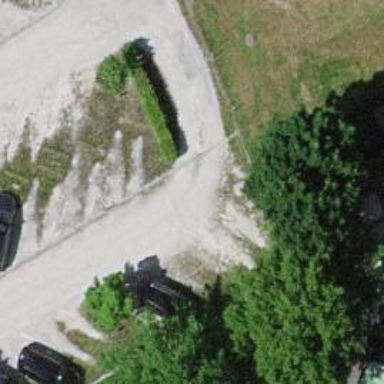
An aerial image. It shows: Parking aisle with fine gravel surface.